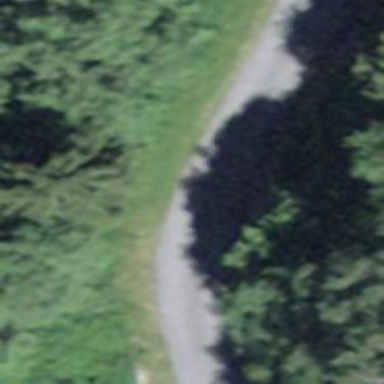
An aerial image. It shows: Asphalt service road with grade1 track type. It is used for agricultural purposes.